Chest X-ray. View position: PA
Patient age: 46
Patient sex: F
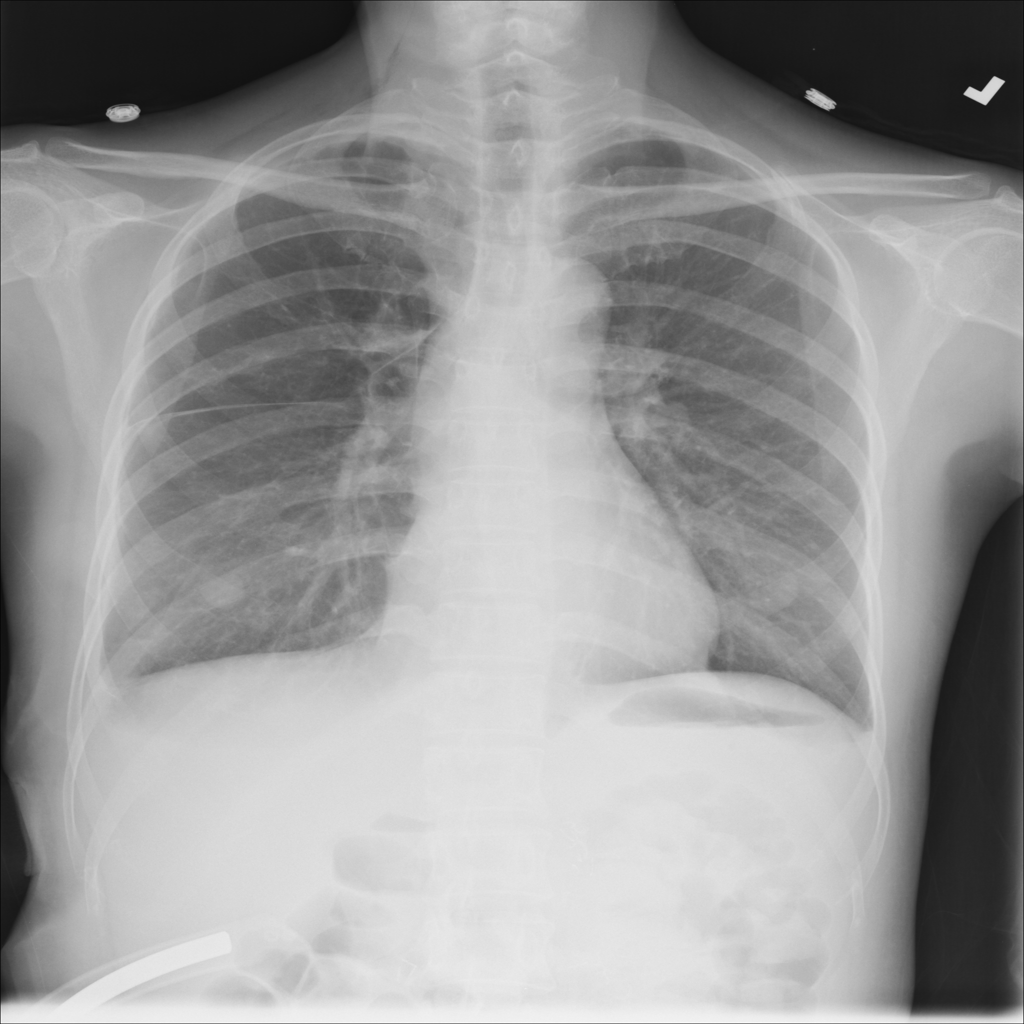
Finding: Pneumothorax